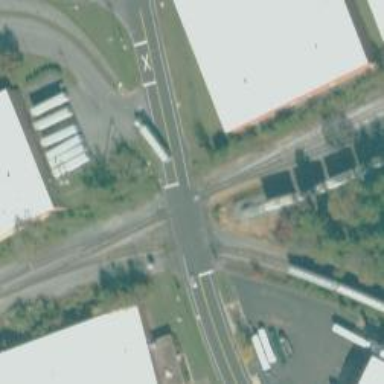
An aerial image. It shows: Railway level crossing.